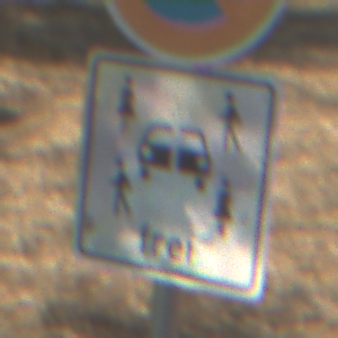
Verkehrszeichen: CarsharingfahrzeugeFrei
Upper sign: EingeschraenktesHalteverbot
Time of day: MorningAfternoon
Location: Outdoor (Nature)
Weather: PartlyCloudy
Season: NotSpecified
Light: Natural